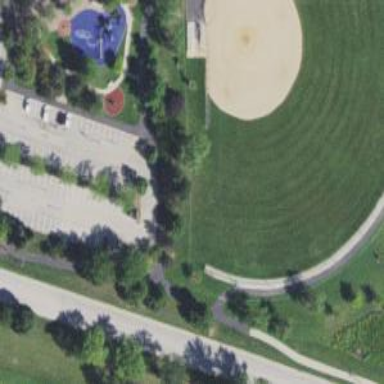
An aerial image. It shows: Baseball pitch for leisure and sports activities.